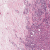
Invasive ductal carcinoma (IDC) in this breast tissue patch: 1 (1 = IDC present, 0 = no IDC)